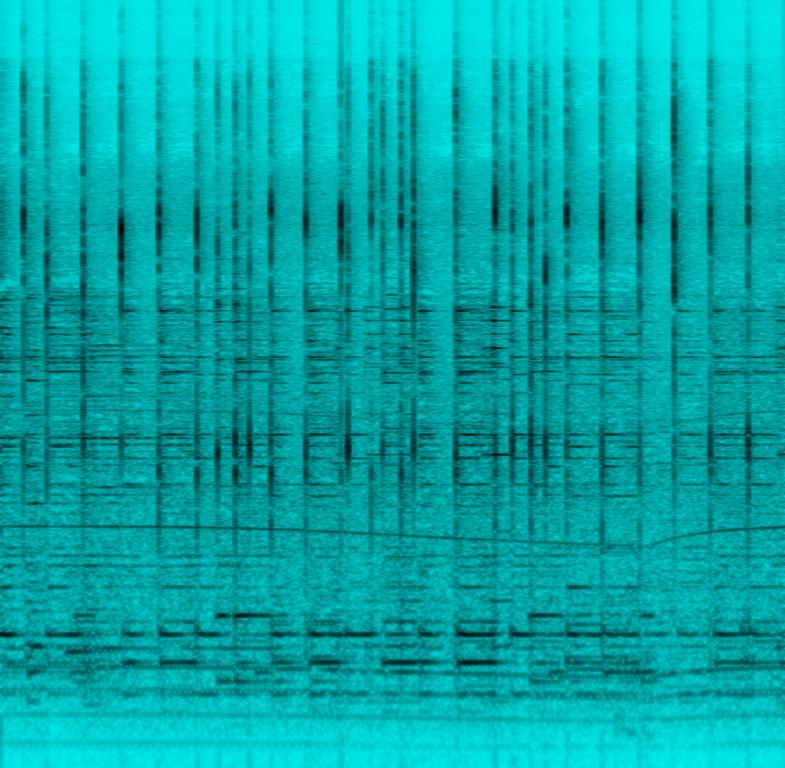
The music excerpt features a piano playing a repeating melody in the background. Finger snaps can be heard playing the same rhythm that the piano does. In the background a noise similar to a vacuum cleaner can be heard. It sounds as if this whole thing was recorded with a phone or by an amateur.